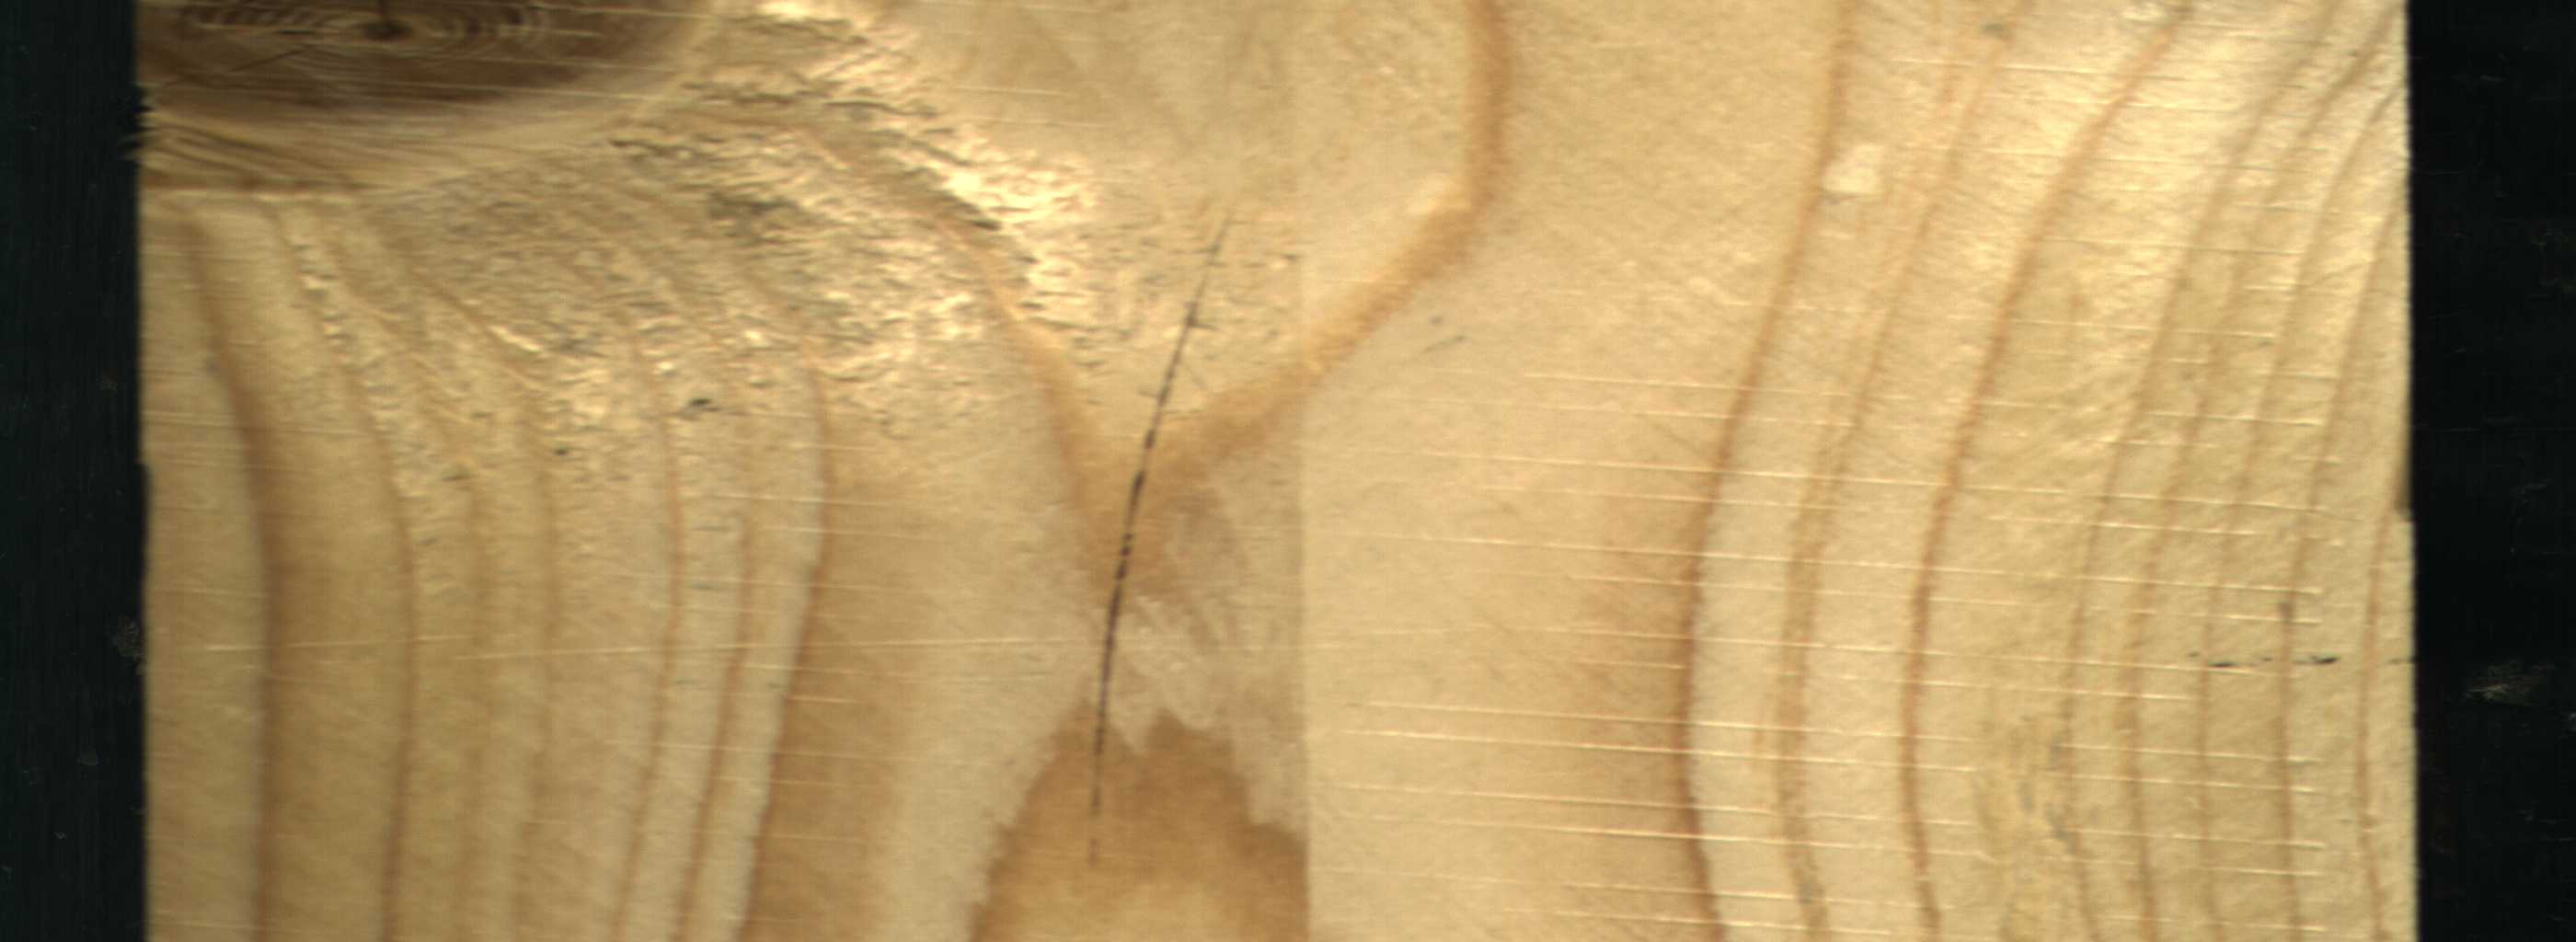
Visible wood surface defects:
Crack
Dead_Knot